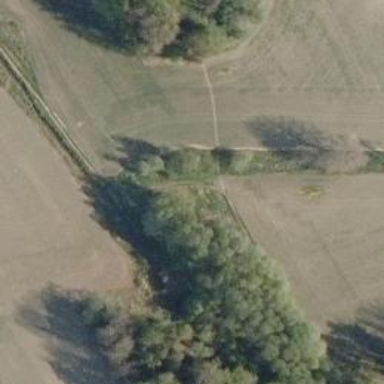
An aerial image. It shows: Path.